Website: macys
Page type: delivery-shipping
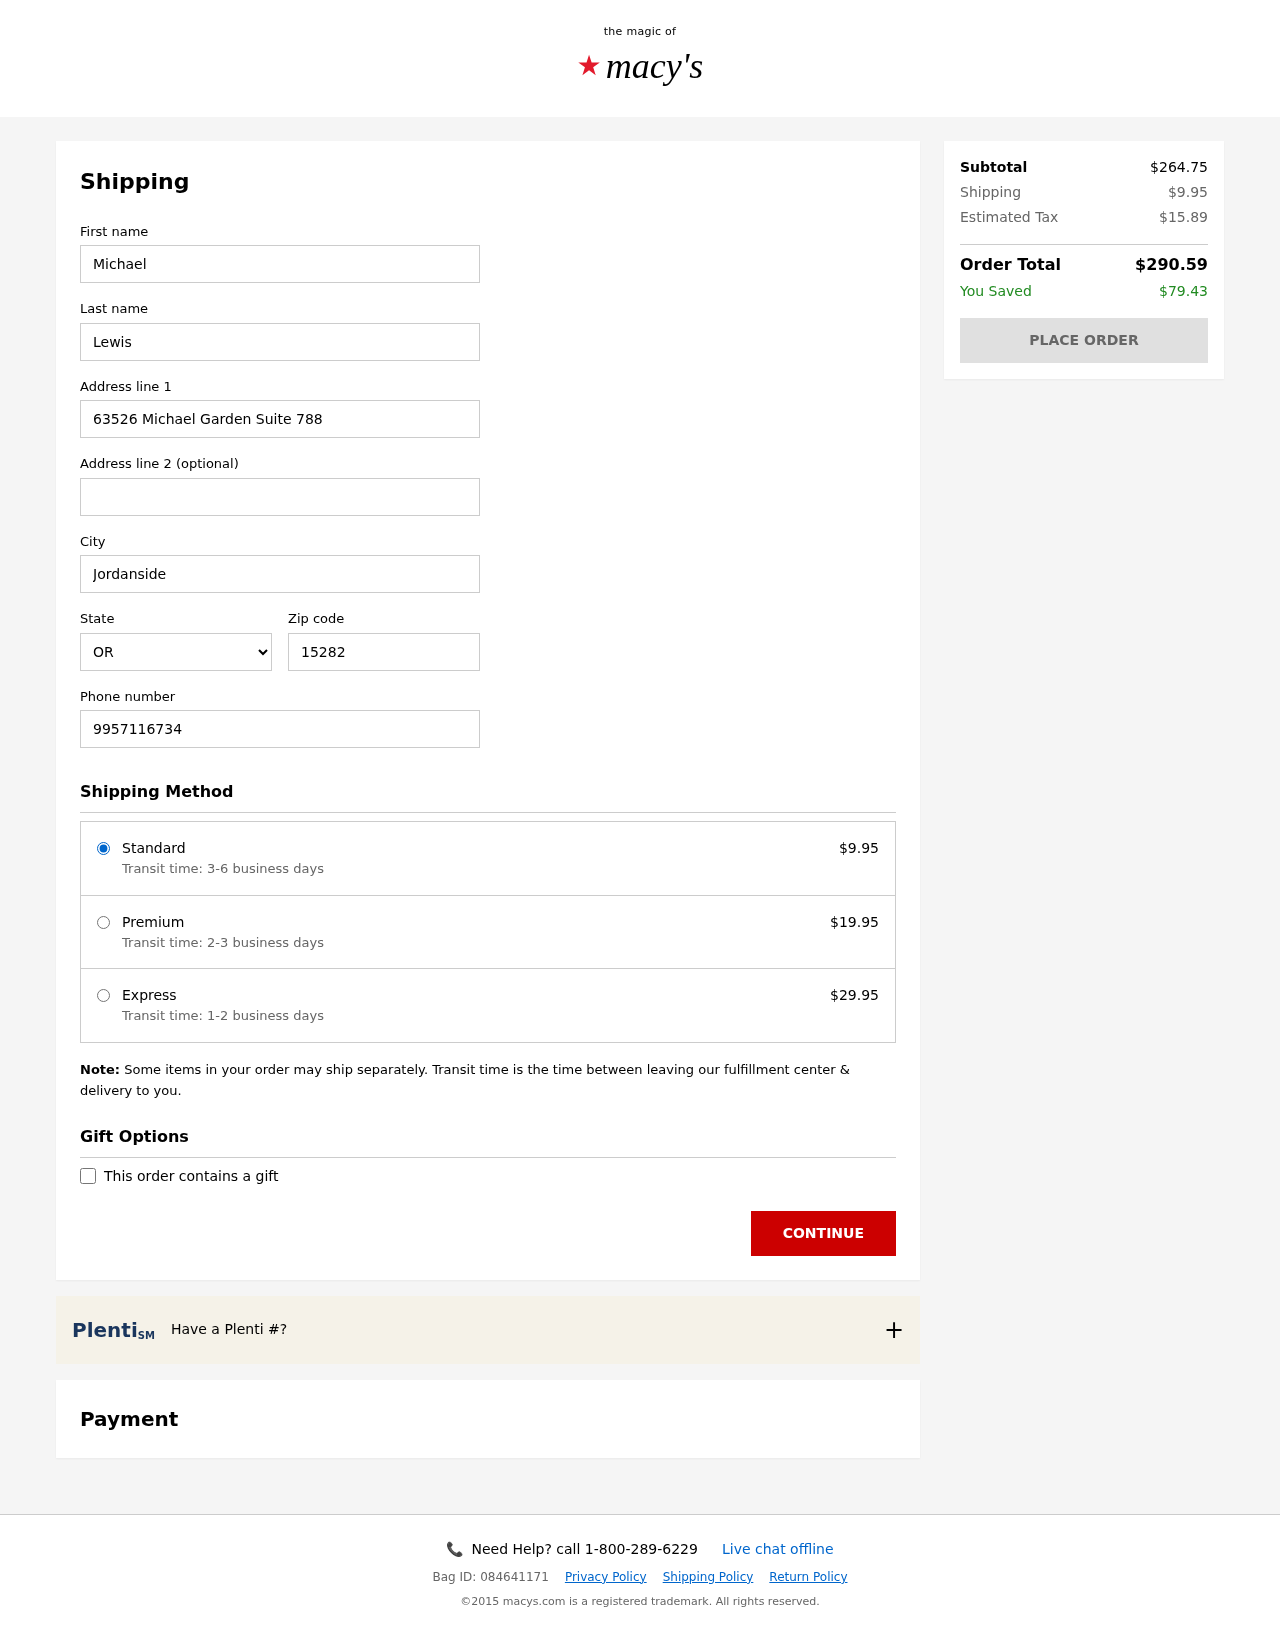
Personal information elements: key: PII_CITY
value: Jordanside
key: PII_FIRSTNAME
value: Michael
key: PII_LASTNAME
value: Lewis
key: PII_PHONE
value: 9957116734
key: PII_POSTCODE
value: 15282
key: PII_STATE_ABBR
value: OR
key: PII_STREET
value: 63526 Michael Garden Suite 788
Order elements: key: ORDER_SHIPPING_COST
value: $9.95
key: ORDER_SHIPPING_PREMIUM
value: $19.95
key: ORDER_SHIPPING_EXPRESS
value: $29.95
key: ORDER_SUBTOTAL
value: $264.75
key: ORDER_TAX
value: $15.89
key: ORDER_TOTAL
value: $290.59
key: ORDER_SAVINGS
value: $79.43